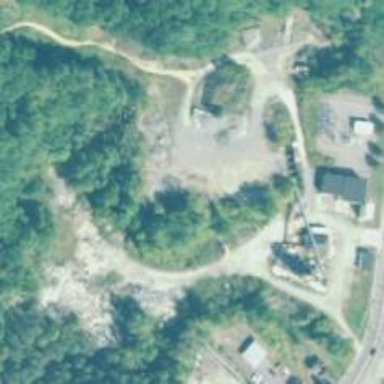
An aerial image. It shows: Quarry area.